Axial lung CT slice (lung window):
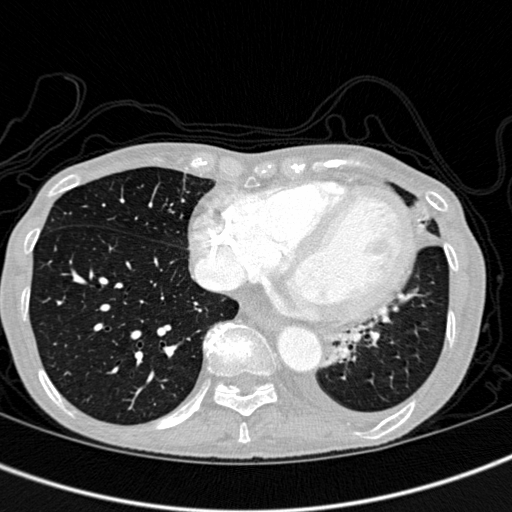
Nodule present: no